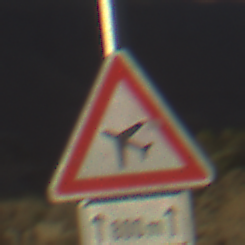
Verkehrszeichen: FlugbetriebRechts
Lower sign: LaengeEinerStrecke1
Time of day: SunriseSunset
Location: Outdoor (Nature)
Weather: Clear
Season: NotSpecified
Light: Natural